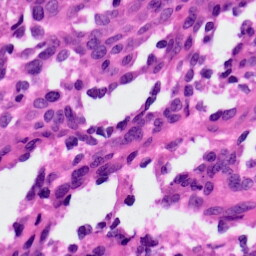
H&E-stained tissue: Ovarian